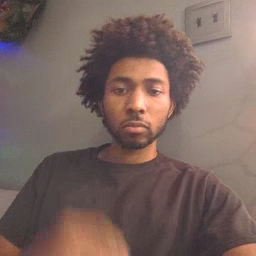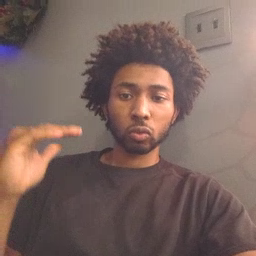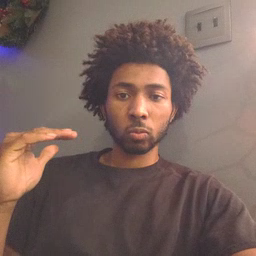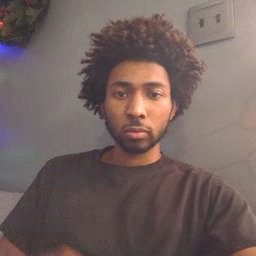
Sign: child